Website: apple
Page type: customer-info-address
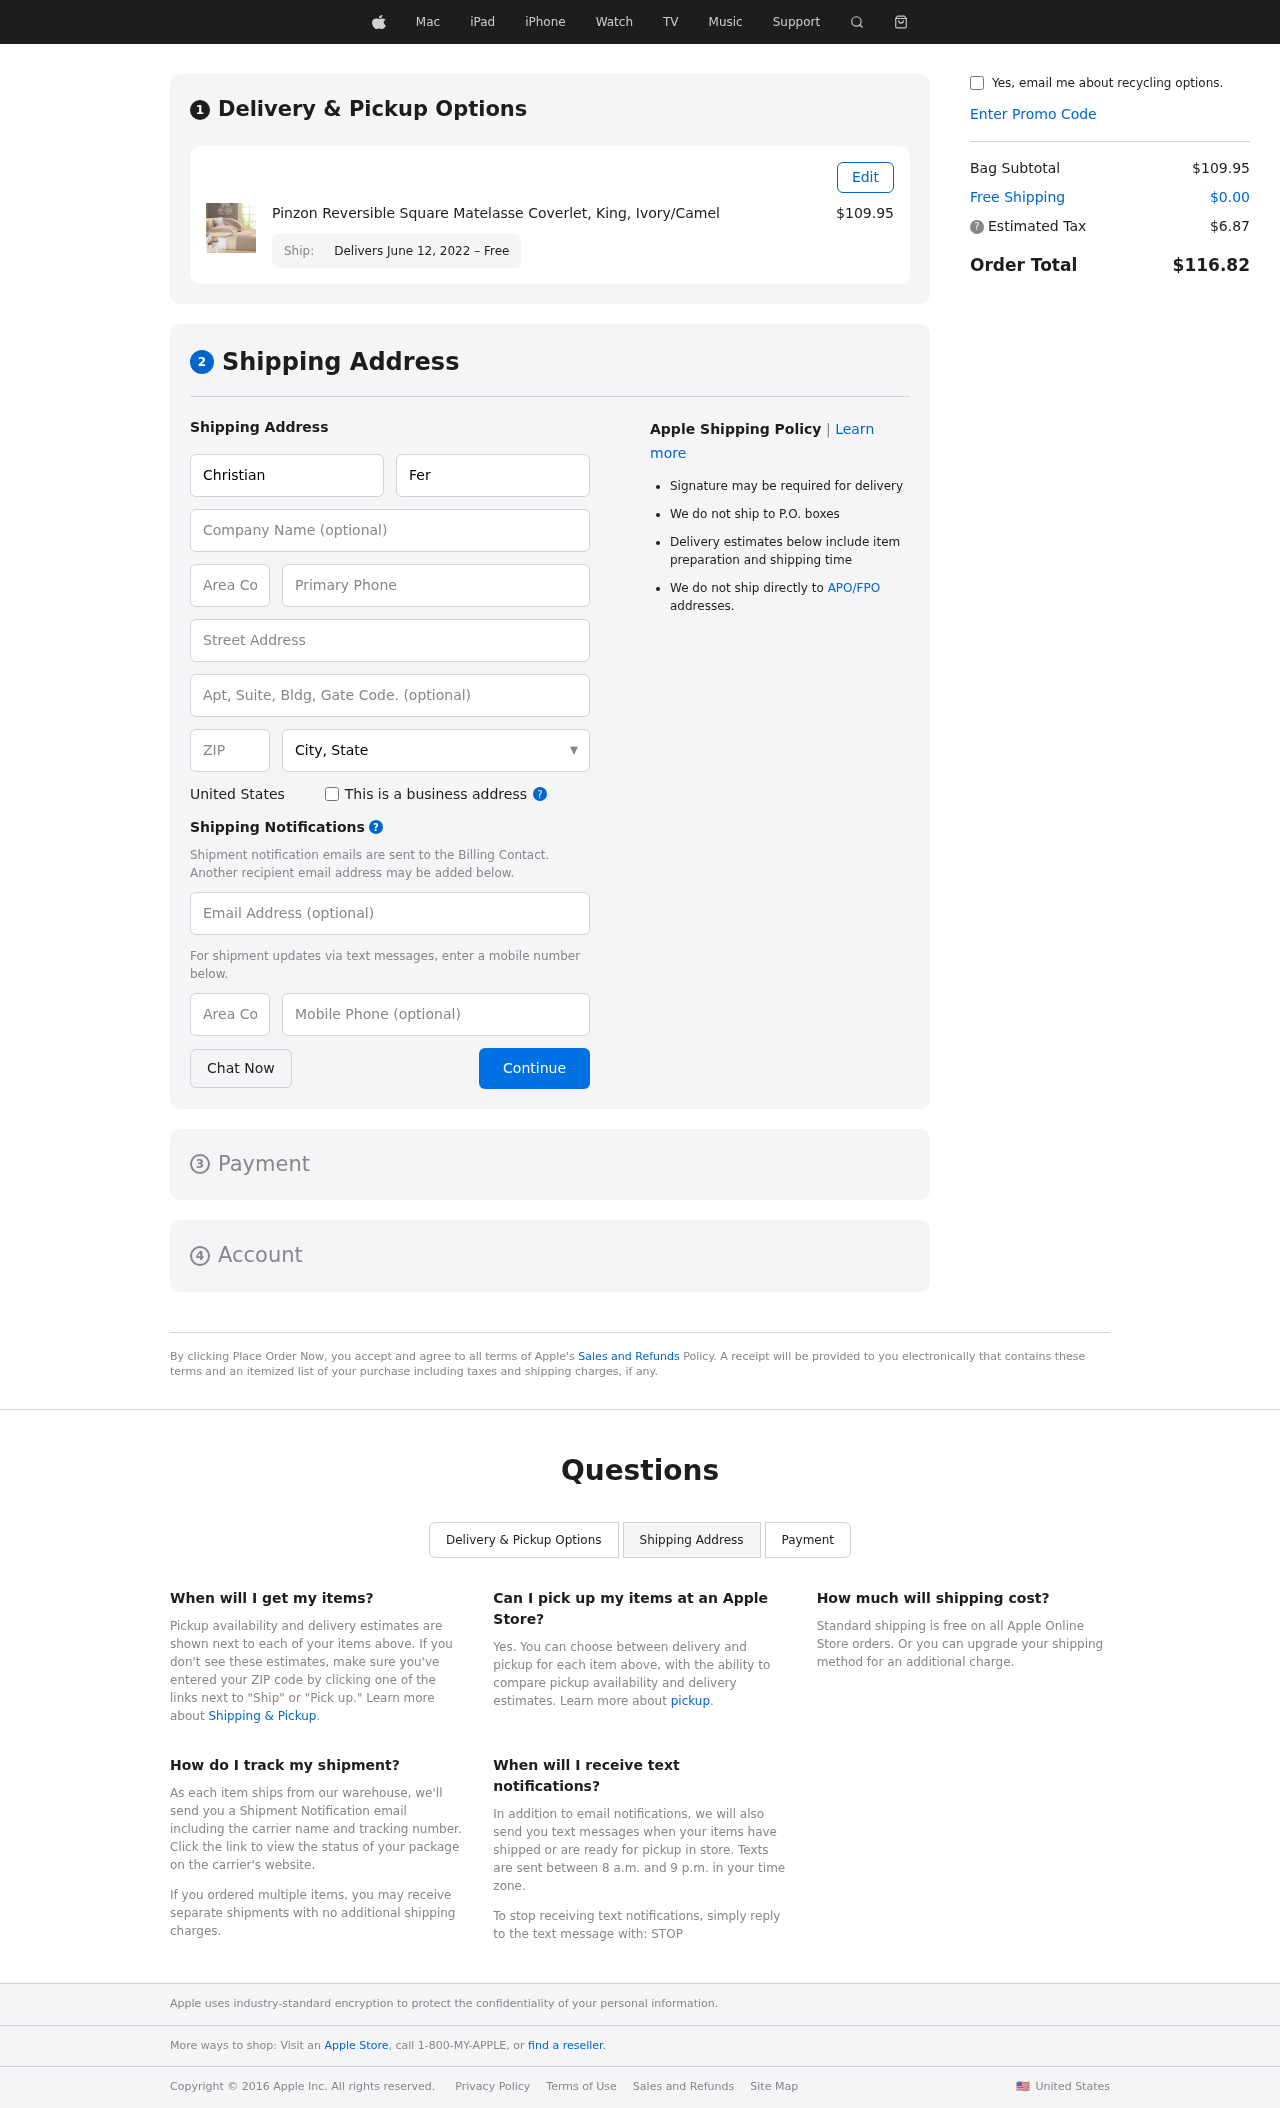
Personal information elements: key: PII_CITY_STATE
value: Lake Jeanbury, WA
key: PII_COUNTRY
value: United States
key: PII_EMAIL
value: cferguson@yahoo.com
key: PII_FIRSTNAME
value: Christian
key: PII_LASTNAME
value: Ferguson
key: PII_PHONE
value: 7792990445
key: PII_PHONE_AREA
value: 779
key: PII_POSTCODE
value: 09944
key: PII_STREET
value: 667 Palmer Center
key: PII_STREET2
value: Suite 574
Product elements: key: PRODUCT1_NAME
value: Pinzon Reversible Square Matelasse Coverlet, King, Ivory/Camel
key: PRODUCT1_PRICE
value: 109.95
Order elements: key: ORDER_DELIVERY_DATE
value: Delivers June 12, 2022 – Free
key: ORDER_SUBTOTAL
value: $109.95
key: ORDER_SHIPPING_COST
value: $0.00
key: ORDER_TAX
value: $6.87
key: ORDER_TOTAL
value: $116.82